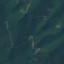
Land use / land cover: Forest